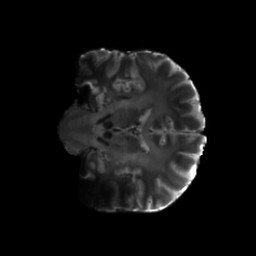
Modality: T2w
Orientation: coronal
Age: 30
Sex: male
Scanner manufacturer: siemens
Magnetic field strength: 6.98 T
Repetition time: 7.776 s
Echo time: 0.076 s